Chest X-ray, PA view. Patient: 25 years old, sex F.
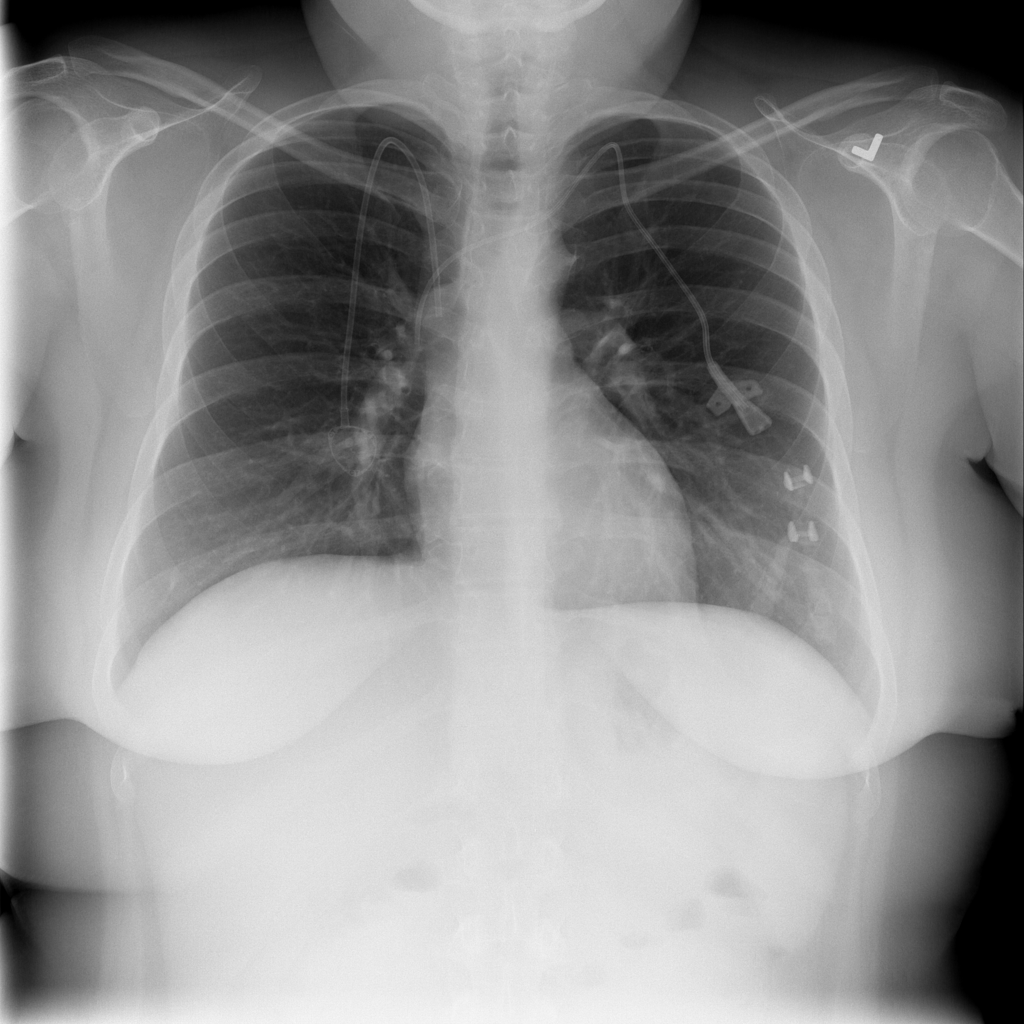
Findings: No Finding